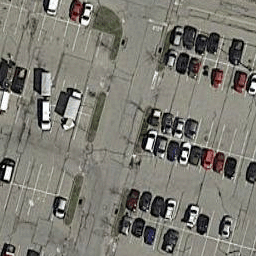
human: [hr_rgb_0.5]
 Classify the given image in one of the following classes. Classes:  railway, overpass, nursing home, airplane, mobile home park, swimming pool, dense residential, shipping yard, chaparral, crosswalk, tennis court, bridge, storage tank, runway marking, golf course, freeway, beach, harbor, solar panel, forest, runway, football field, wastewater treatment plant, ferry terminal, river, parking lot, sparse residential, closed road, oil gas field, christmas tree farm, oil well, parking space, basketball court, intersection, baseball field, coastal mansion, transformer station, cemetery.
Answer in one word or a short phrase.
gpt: parking lot